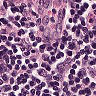
Metastatic tissue present: no